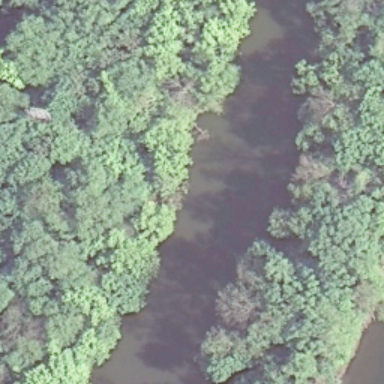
It is a river with dense forest on both banks of the river .